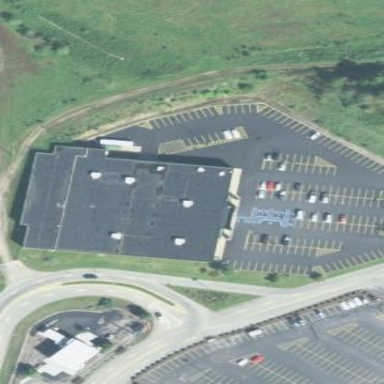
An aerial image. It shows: Retail building.